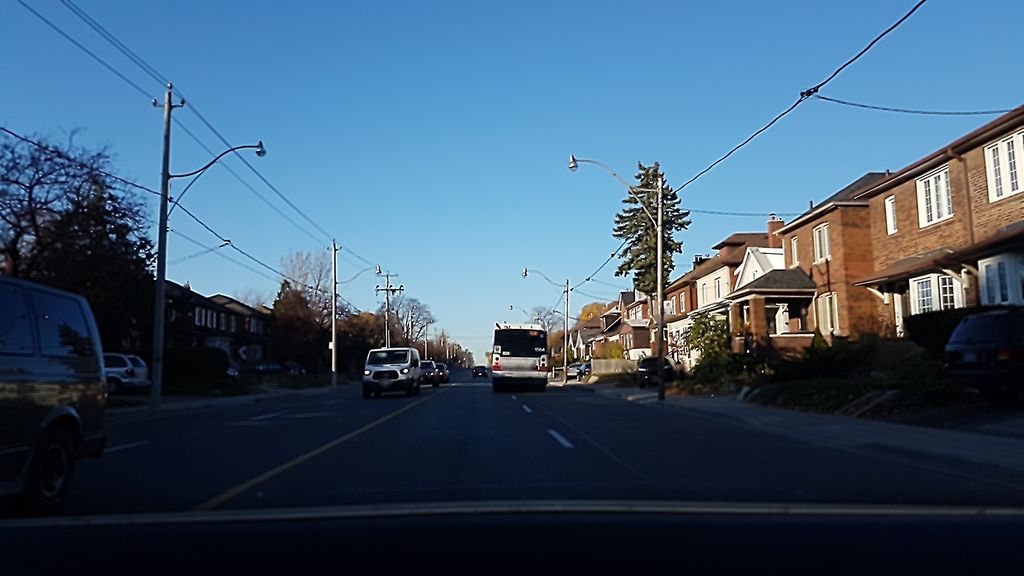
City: toronto